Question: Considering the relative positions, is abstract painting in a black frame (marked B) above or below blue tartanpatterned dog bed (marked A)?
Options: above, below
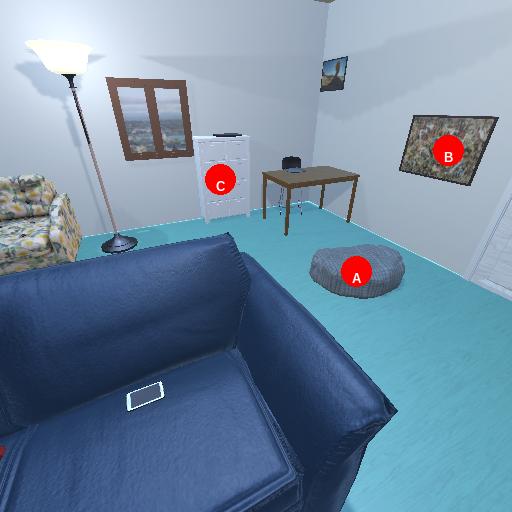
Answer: above